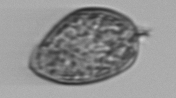
Label: Prorocentrum_micans